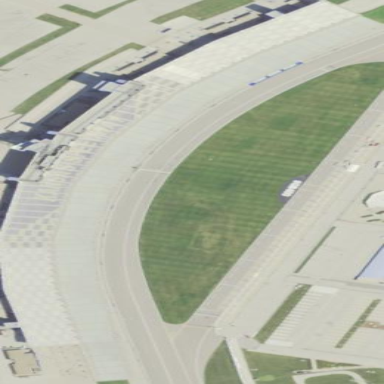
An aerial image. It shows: Grandstand building.